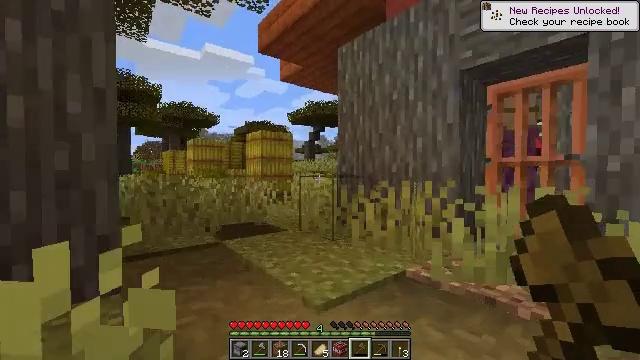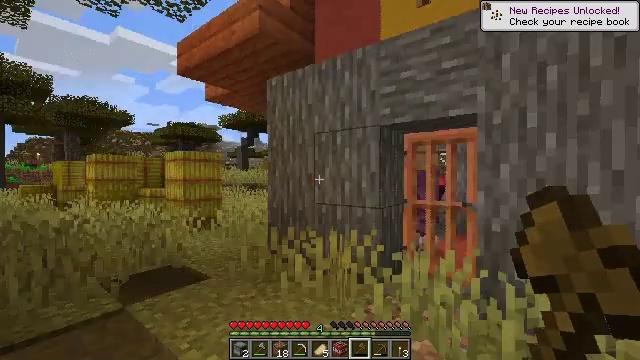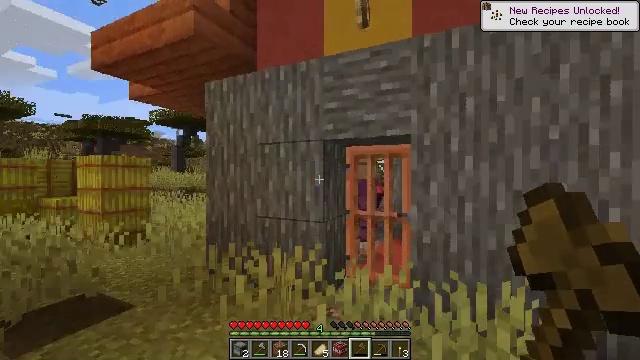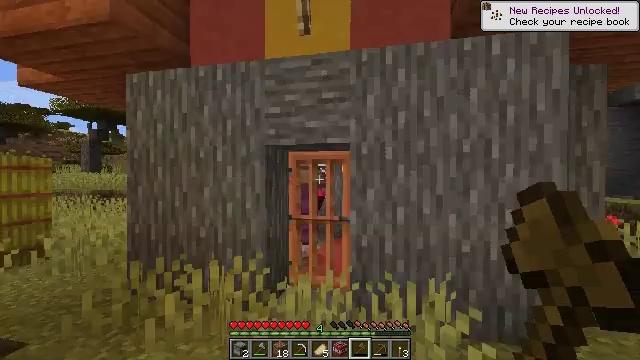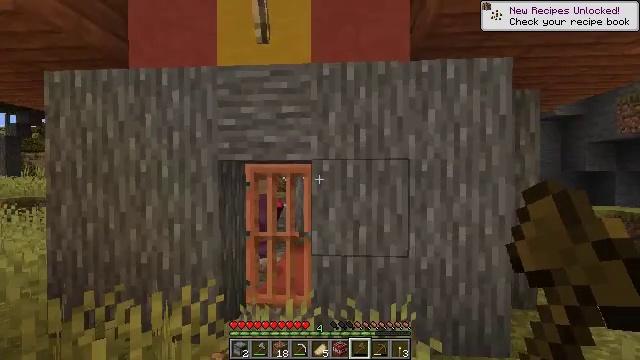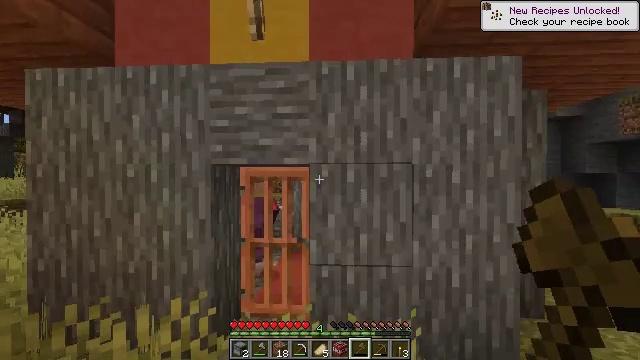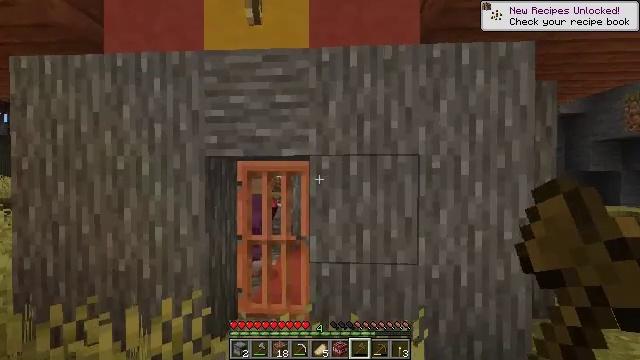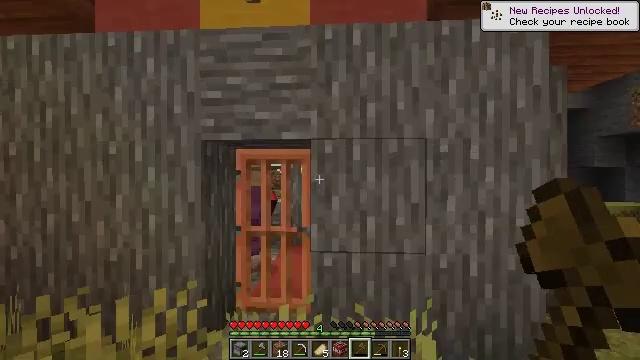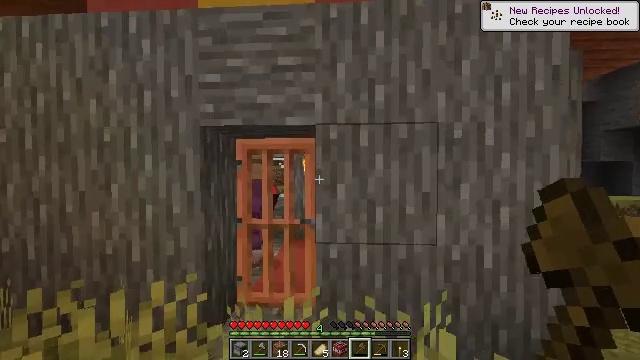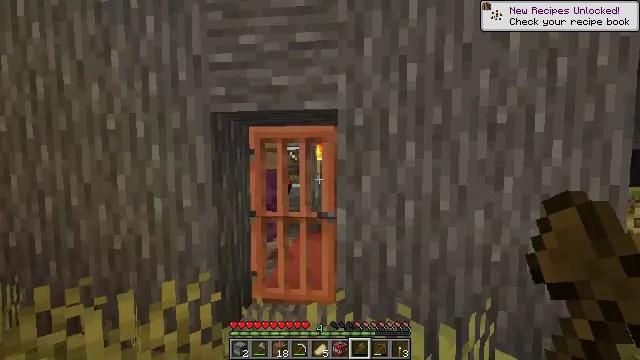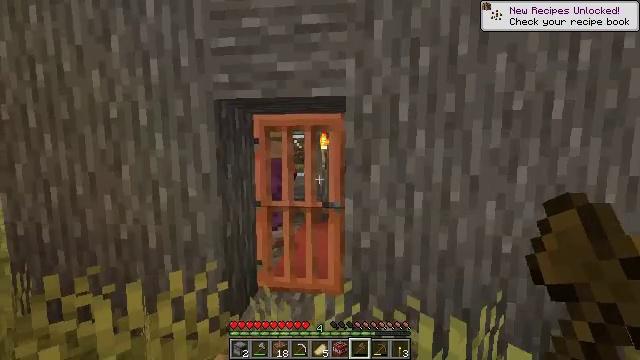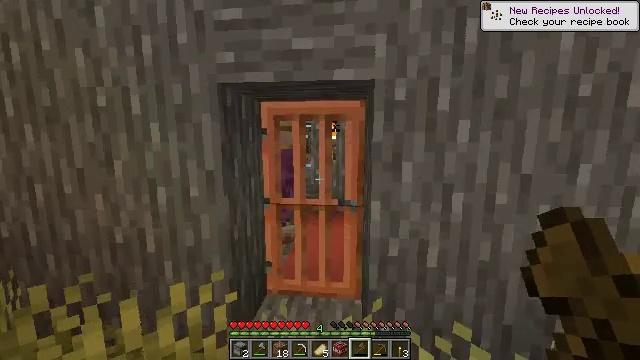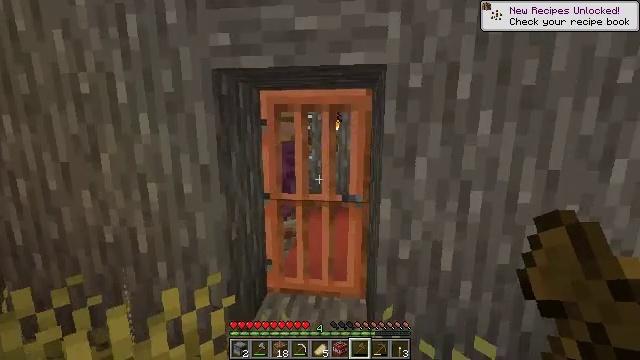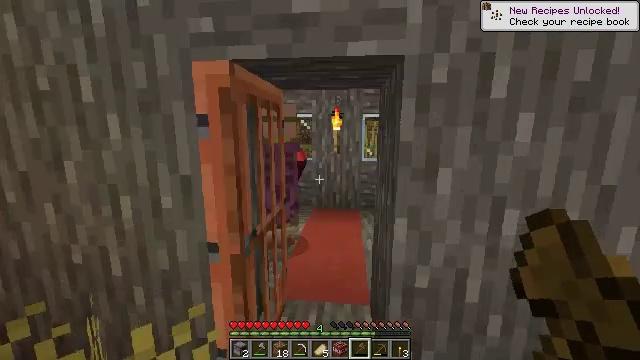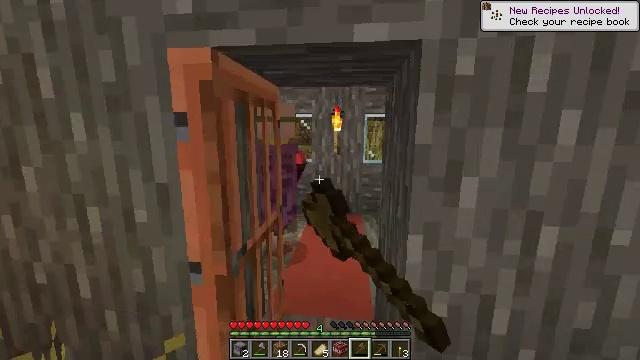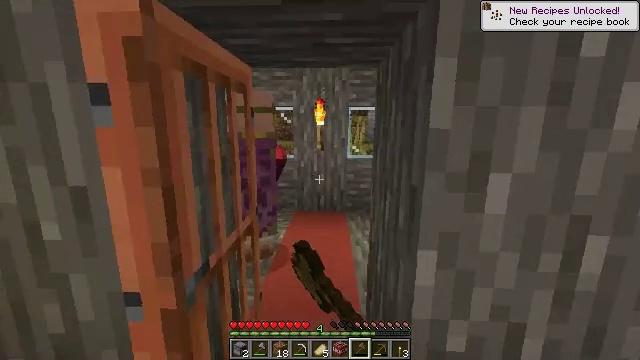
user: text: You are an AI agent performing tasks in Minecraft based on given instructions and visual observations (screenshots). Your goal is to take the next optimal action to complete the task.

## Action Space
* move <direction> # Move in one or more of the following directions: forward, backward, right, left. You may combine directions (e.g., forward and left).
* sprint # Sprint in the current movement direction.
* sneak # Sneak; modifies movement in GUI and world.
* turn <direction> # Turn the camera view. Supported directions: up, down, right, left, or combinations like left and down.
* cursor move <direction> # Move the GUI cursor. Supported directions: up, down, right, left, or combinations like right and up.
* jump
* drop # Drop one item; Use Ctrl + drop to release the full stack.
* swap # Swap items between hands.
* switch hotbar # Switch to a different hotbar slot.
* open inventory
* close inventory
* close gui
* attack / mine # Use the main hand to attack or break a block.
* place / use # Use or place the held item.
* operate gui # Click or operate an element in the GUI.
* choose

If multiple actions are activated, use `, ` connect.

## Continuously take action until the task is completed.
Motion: motion action
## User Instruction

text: Break the brewing stand to collect it.
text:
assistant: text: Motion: move forward, turn right, jump
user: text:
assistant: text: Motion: move forward, turn right, jump
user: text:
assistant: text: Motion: move forward, turn right, jump
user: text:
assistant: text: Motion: move forward, turn right
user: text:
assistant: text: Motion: move forward
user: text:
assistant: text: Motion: move forward
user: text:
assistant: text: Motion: move forward and move left
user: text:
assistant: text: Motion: move forward and move left
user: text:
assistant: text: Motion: move forward and move left, turn left and down
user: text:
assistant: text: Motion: move forward and move left, turn down
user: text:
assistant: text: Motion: move forward, turn down
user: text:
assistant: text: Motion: move forward, turn down
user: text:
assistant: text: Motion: move forward, use / place
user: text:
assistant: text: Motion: move forward, use / place
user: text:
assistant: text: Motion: move forward, turn right, use / place
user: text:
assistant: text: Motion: move forward and move right, turn right
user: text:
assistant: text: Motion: move forward and move right
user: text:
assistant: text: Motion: move forward and move right
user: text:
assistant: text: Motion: move forward and move right
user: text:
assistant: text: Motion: move forward, turn down
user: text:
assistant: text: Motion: move forward and move left, turn down
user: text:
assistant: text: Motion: move forward and move left, turn down
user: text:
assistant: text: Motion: move forward and move left, turn down
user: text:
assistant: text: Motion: move forward and move left, turn left
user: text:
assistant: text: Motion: move forward and move left, turn left
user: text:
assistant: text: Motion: move forward and move left, turn left
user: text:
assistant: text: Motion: move forward, turn left
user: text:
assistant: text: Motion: move forward
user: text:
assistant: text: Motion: move forward, turn right
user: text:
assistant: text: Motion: move forward, turn right and up